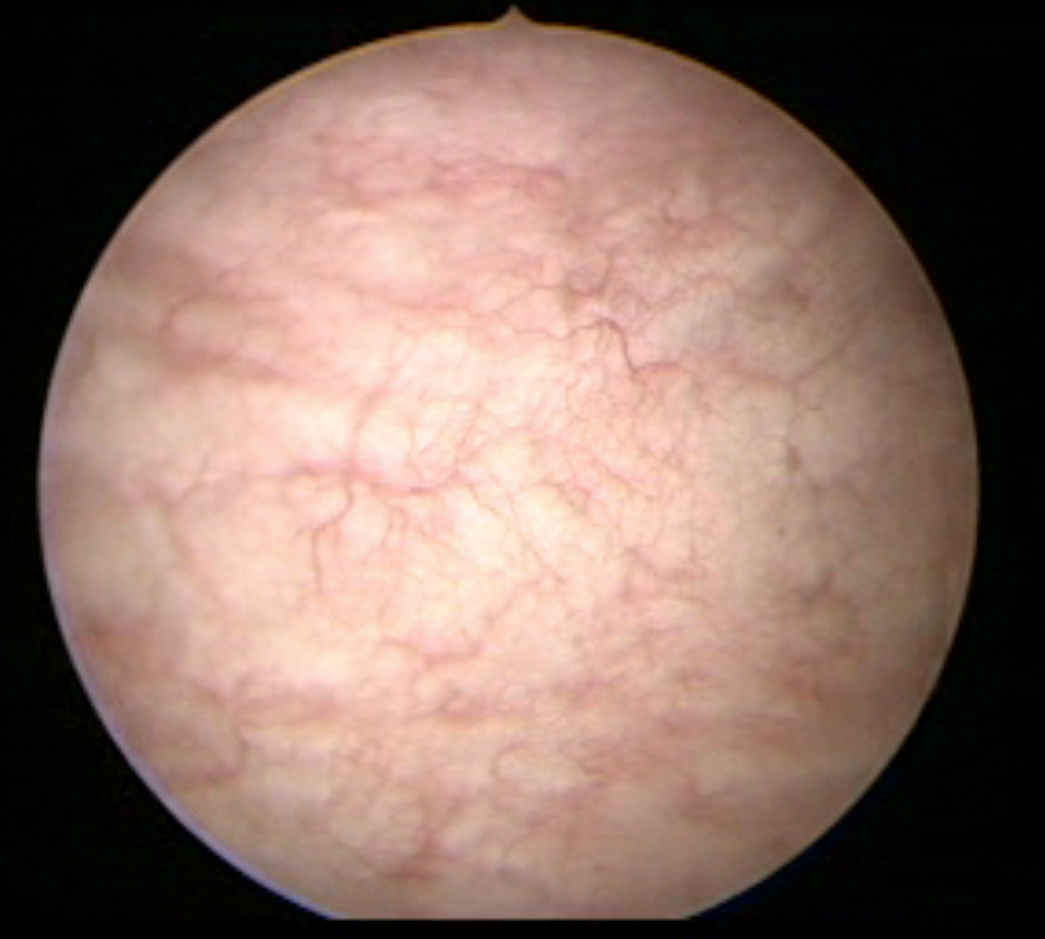
Modality: WLC
Class: Normal mucosa
Lesion: L0
Bladder cancer association: No